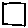
Label: square